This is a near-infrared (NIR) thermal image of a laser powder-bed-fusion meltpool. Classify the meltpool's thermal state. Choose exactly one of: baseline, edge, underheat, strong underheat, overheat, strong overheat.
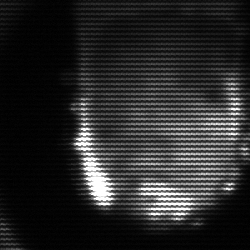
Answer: baseline